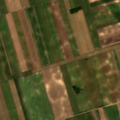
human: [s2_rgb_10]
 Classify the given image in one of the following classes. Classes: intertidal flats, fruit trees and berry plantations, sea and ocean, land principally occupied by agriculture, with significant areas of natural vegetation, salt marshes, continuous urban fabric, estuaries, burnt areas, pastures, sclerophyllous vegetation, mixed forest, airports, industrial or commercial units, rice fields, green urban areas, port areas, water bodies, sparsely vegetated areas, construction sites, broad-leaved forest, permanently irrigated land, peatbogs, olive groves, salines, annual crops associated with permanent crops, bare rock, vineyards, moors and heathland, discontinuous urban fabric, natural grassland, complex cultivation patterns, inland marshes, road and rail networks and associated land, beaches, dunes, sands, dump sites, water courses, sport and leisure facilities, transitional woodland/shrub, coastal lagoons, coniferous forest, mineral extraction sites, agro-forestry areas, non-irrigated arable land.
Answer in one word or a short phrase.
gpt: non-irrigated arable land